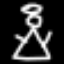
Label: angel